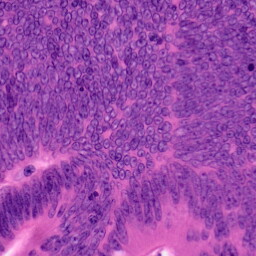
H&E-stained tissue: Colon